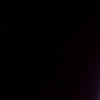
Label: space